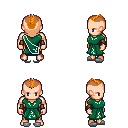
a pixel art fantasy rpg character, male body template, human, light skin, sash dress, red pants, dark blonde short mohawk hairstyle, cloth bracers, white slippers, four views (front, back, left, right), 2x2 character sprite sheet, small pixel art, hard edges, no anti-aliasing